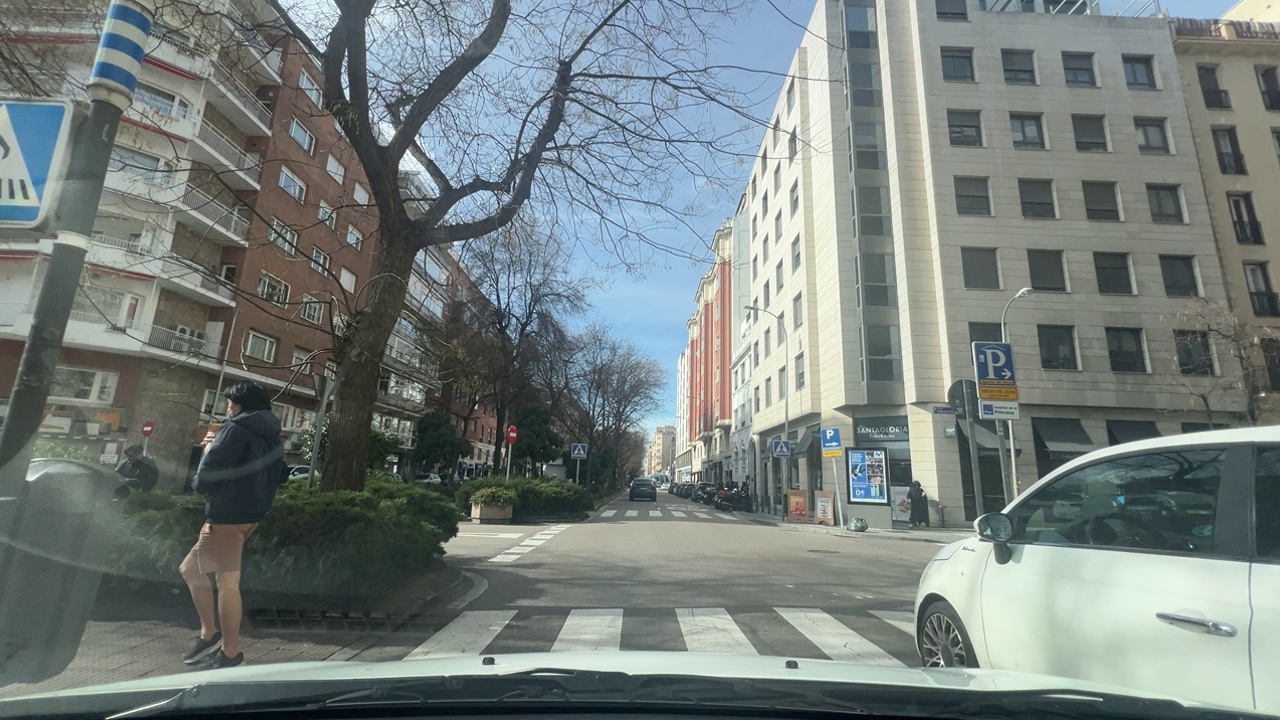
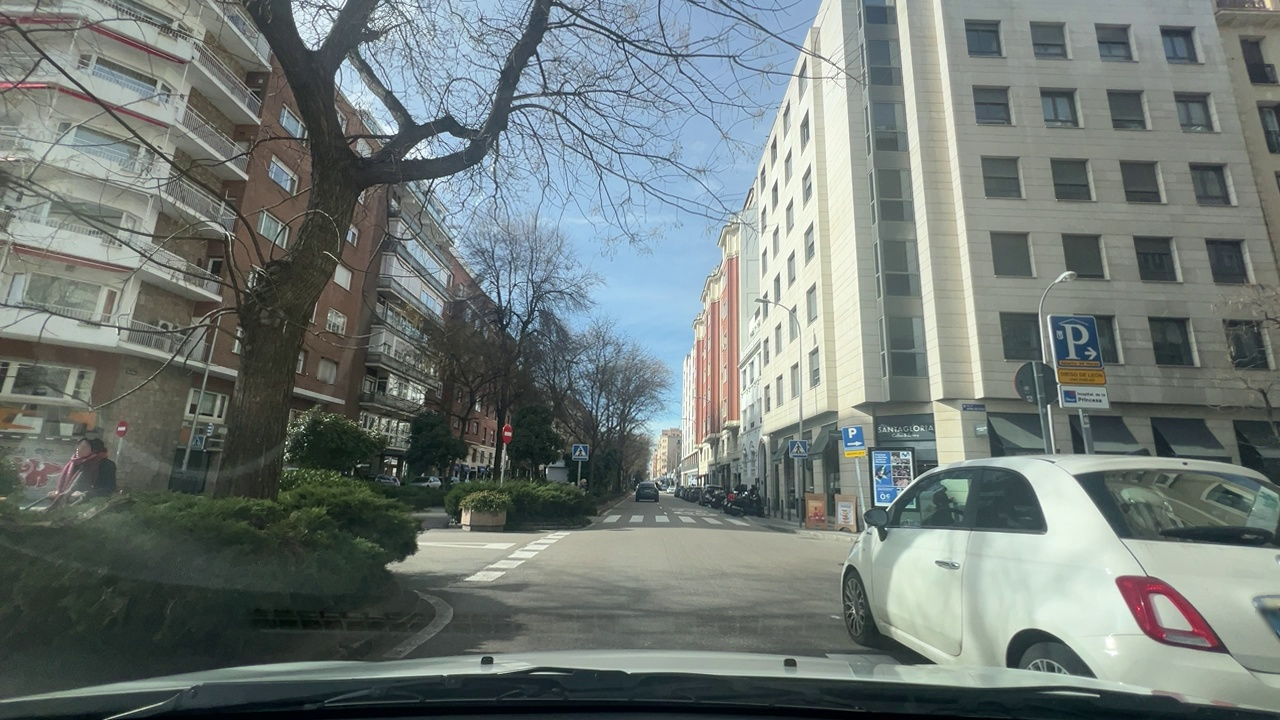
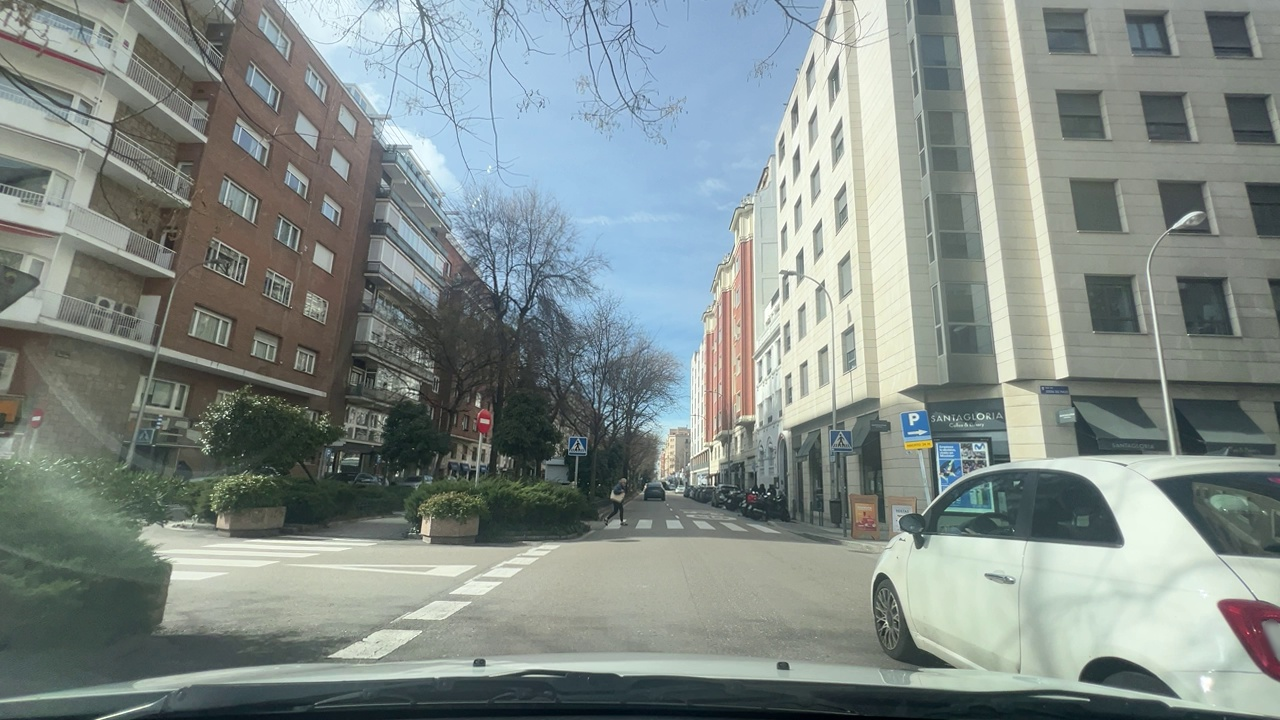
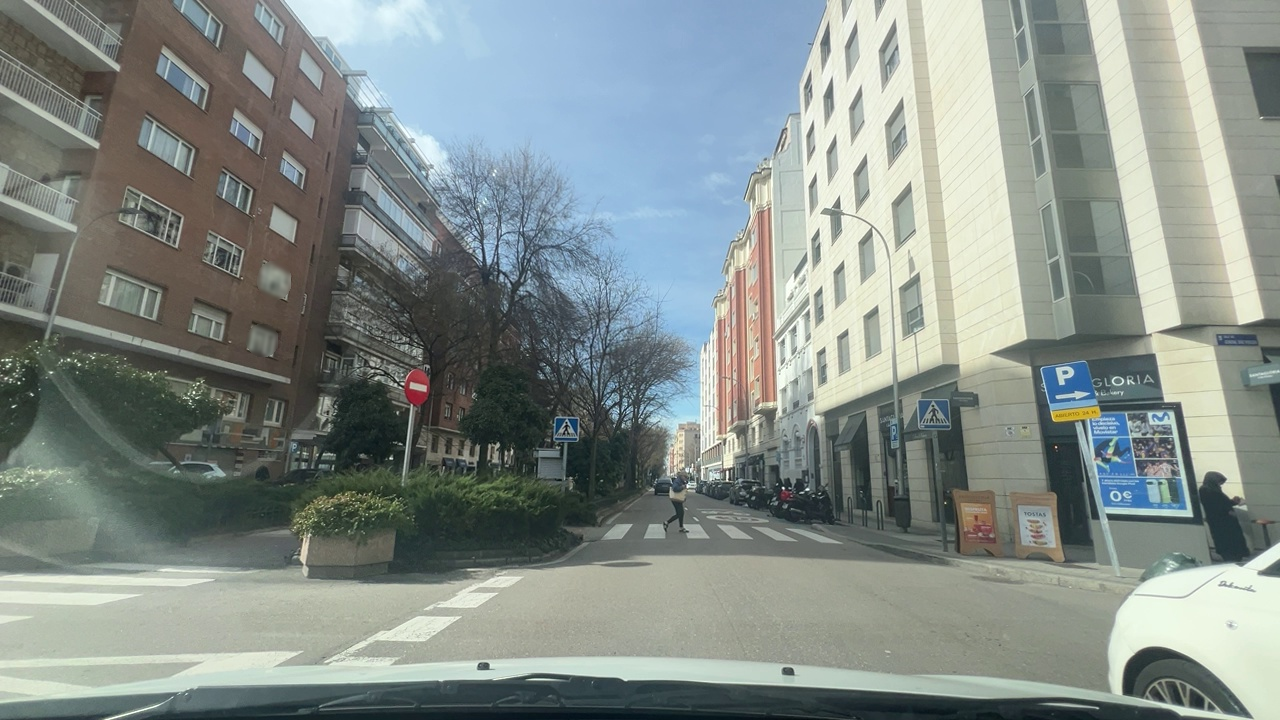
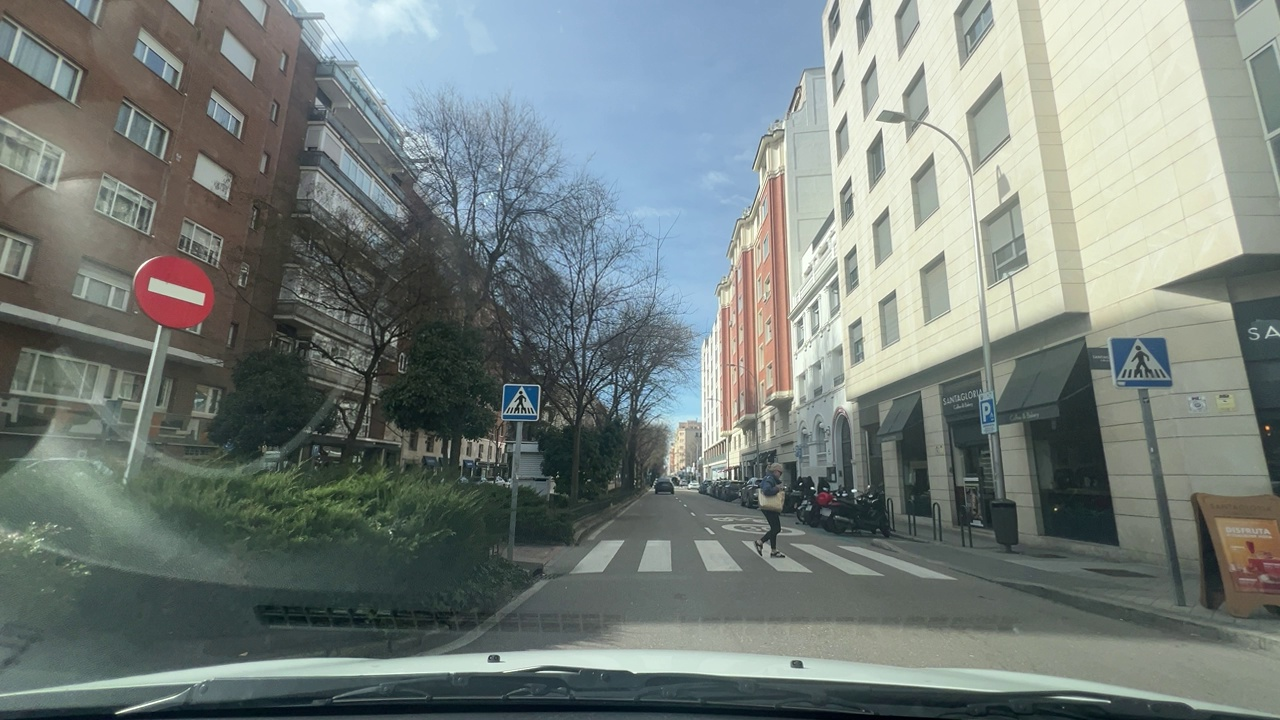
Situation: Crossing object
Question: Is there any discontinuity in the ego lane ahead?
Answer: Yes
Reasoning: Ego lane is still straight but disappears in the intersection and two crosswalks can be identified

Situation: Crossing object
Question: Is any vehicle or pedestrian crossing the path of the ego vehicle from a different direction?
Answer: Yes
Reasoning: At the start there is a pedestrian crossing from the center to the left side and as the ego vehicle advances there is another pedestrian crossing from left to right in the second crosswalk

Situation: Crossing object
Question: Is there a vehicle ahead in the ego lane traveling in the same direction as the ego vehicle?
Answer: Yes
Reasoning: A vehicle ahead but not close is moving in the same direction

Situation: Crossing object
Question: Is there any crossing object in the ego lane ahead?
Answer: Yes
Reasoning: At the start there is a pedestrian crossing from the center to the left side and as the ego vehicle advances there is another pedestrian crossing from left to right in the second crosswalk. No other objects cross in perpendicular